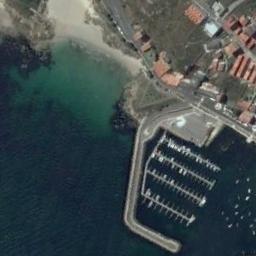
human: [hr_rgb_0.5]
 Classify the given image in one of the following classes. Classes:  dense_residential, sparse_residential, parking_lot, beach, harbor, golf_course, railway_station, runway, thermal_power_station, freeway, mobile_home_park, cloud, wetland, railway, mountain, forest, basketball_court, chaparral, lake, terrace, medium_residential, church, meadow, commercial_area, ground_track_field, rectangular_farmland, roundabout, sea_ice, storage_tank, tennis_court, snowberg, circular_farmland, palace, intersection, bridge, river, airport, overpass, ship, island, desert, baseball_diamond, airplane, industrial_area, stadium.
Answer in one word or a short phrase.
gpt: harbor